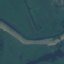
Land use / land cover: River